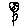
Label: flower